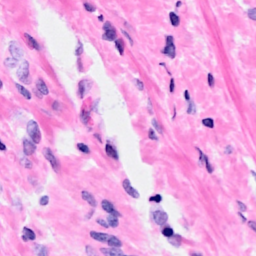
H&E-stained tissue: Breast